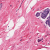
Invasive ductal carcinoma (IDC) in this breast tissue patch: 0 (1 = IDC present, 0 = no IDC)